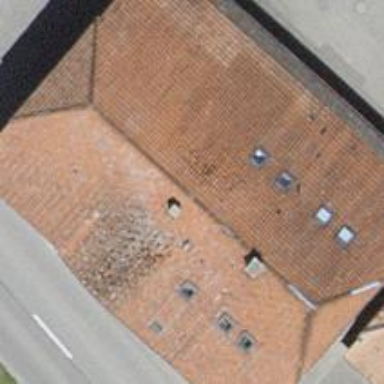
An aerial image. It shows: Farm building.